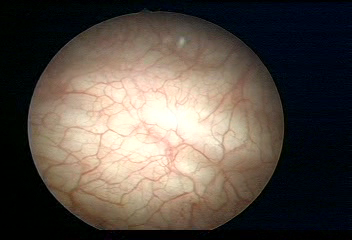
Modality: WLC
Class: Normal mucosa
Bladder cancer association: No